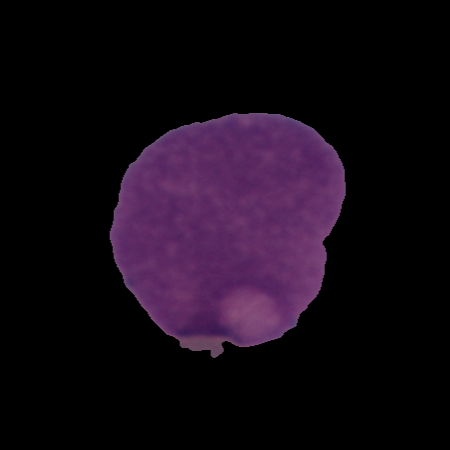
Label: cancer